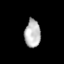
Tissue: lung
Cell type: Others
Senescence score: 0.2098
Nuclear area (px): 434
Mean DAPI intensity: 184.373